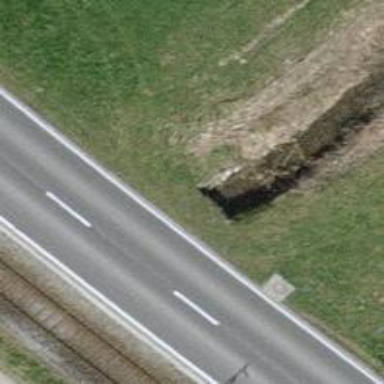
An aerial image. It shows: Culvert tunnel.